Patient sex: M
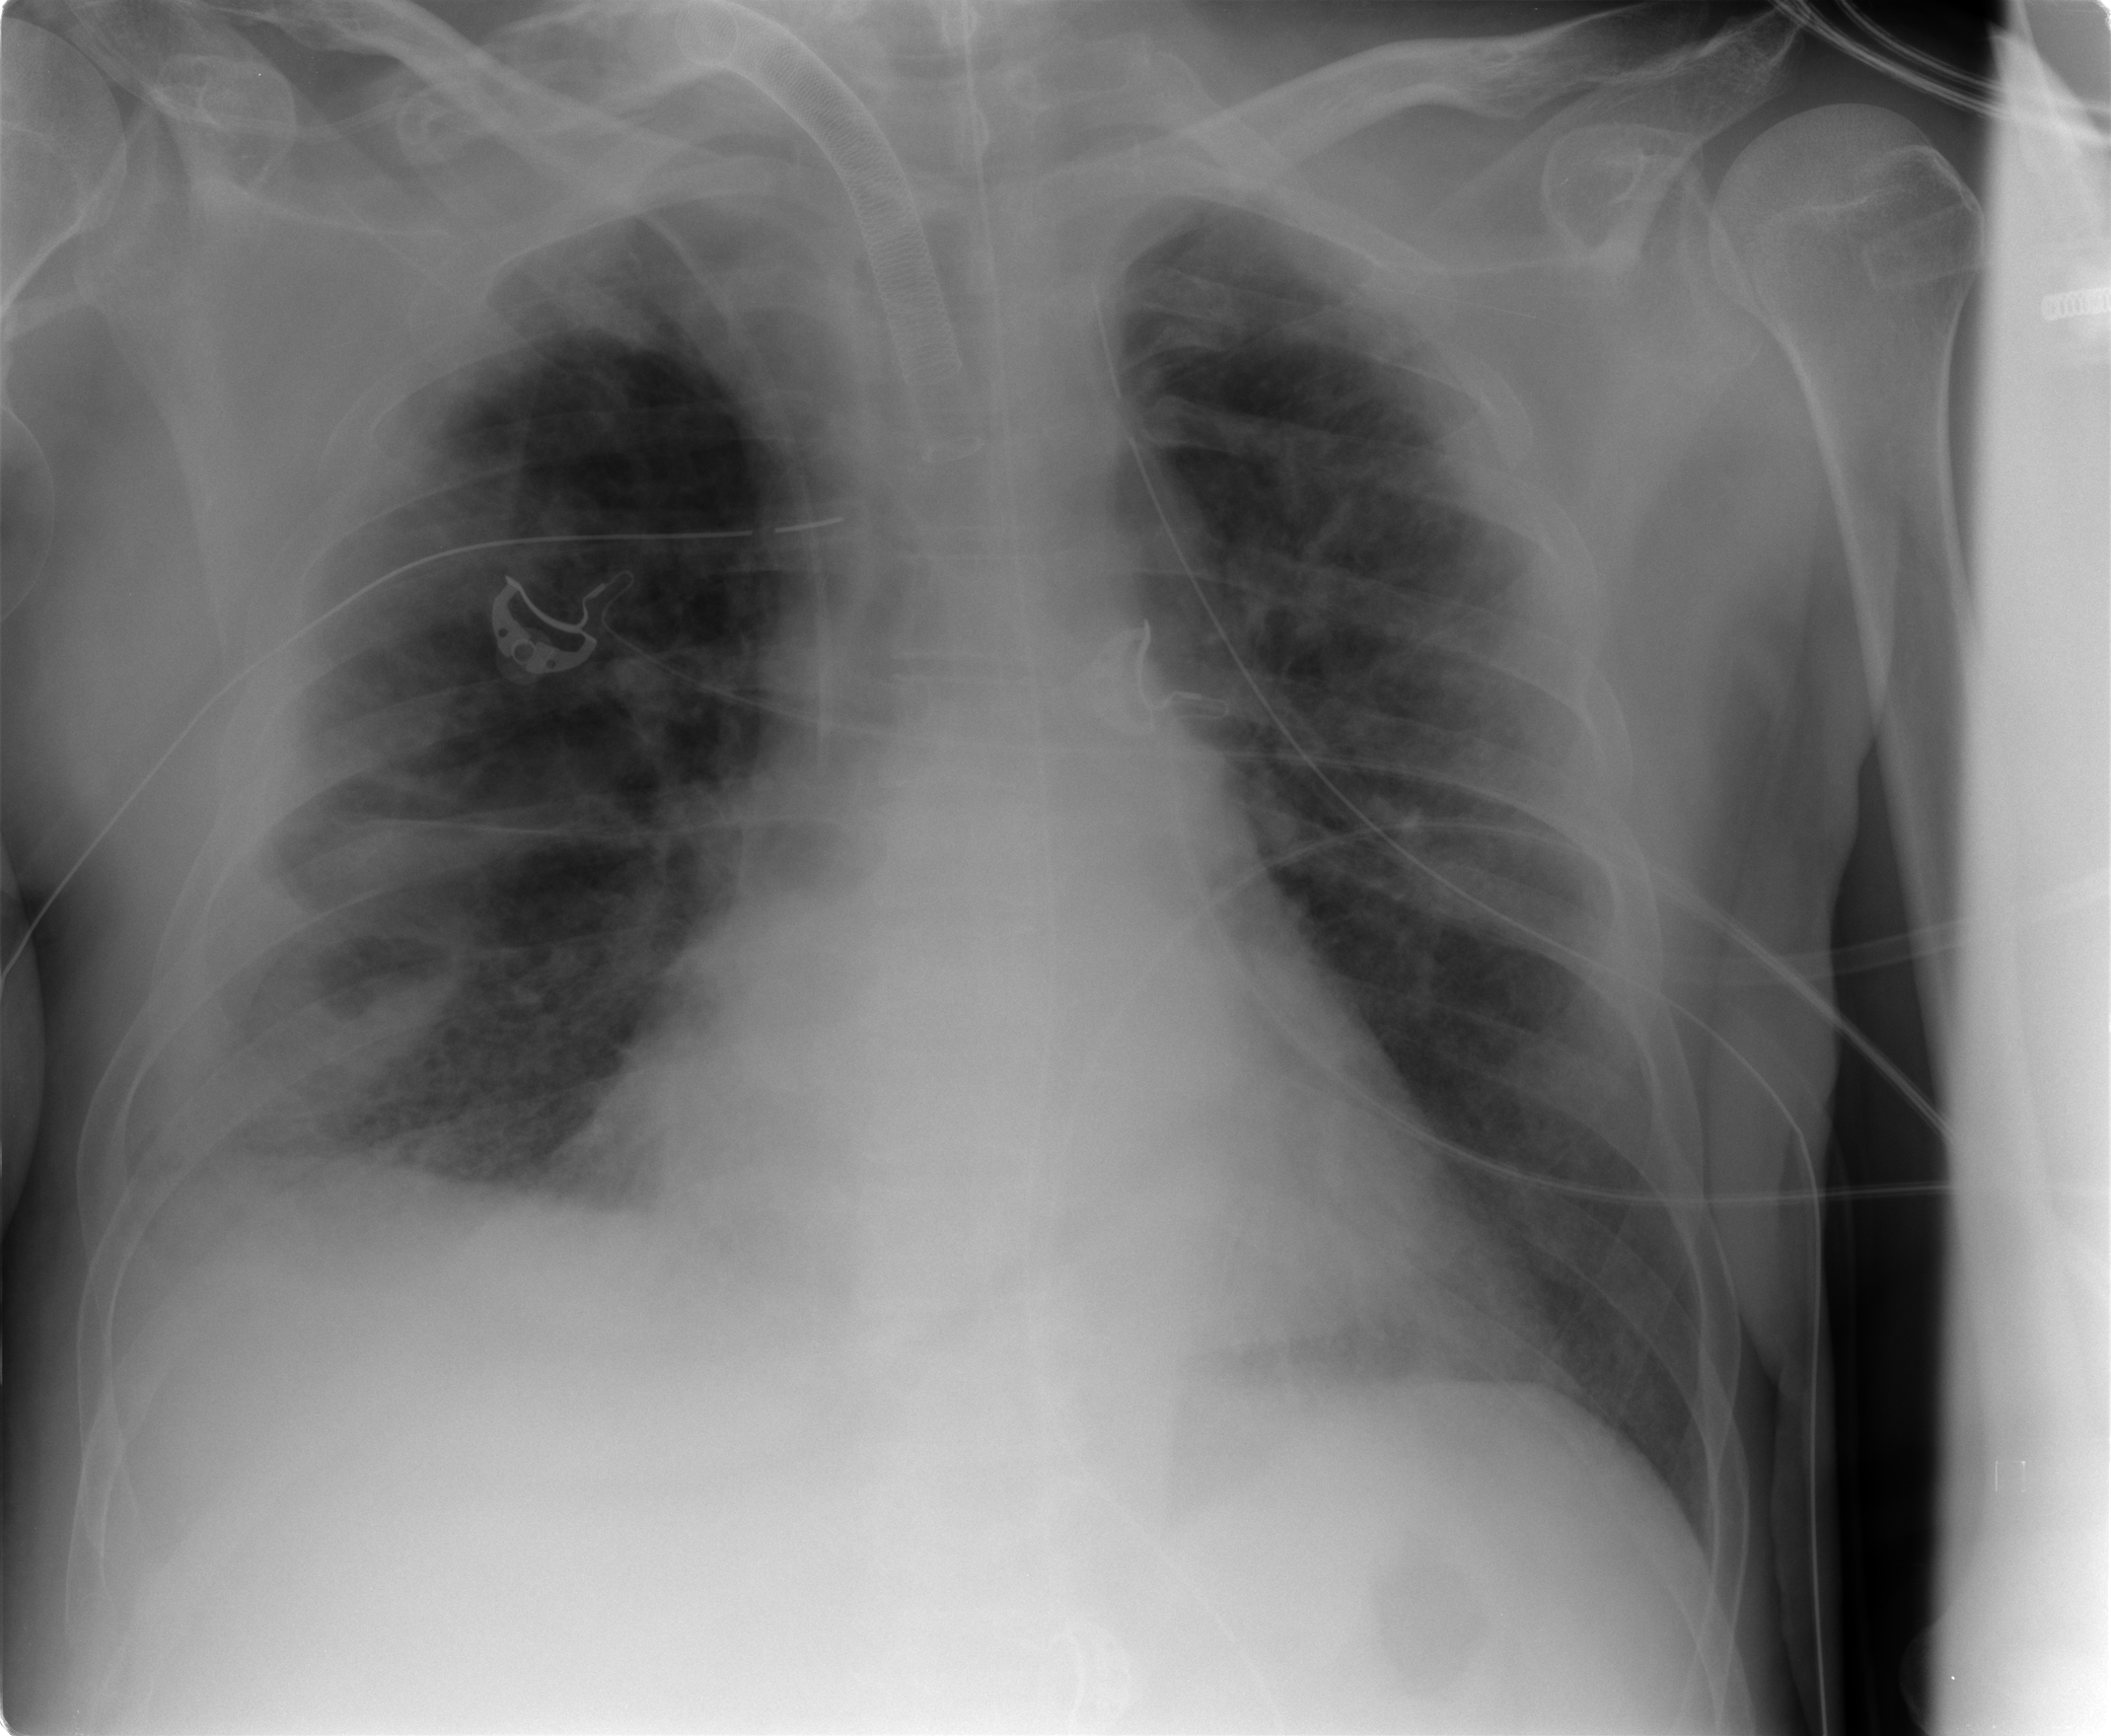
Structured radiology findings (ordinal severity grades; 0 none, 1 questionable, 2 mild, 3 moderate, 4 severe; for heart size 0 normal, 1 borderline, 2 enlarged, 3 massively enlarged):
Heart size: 0
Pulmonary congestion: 2
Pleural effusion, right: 2
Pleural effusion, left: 0
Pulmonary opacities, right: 3
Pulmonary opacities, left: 3
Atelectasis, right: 2
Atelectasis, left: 2